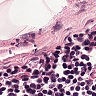
Metastatic tissue present: no